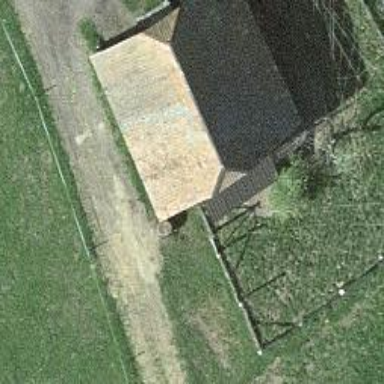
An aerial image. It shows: Barn.